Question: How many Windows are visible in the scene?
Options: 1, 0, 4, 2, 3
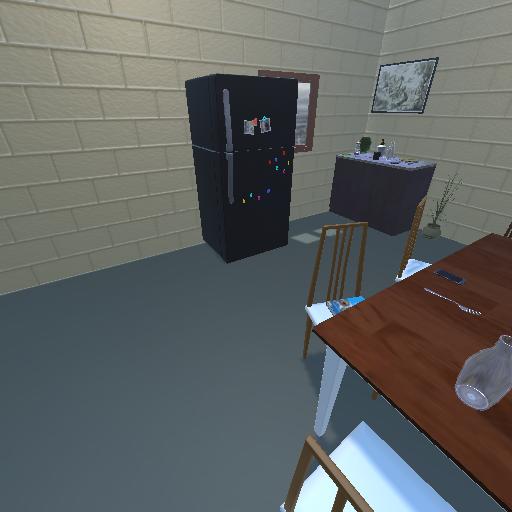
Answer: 1